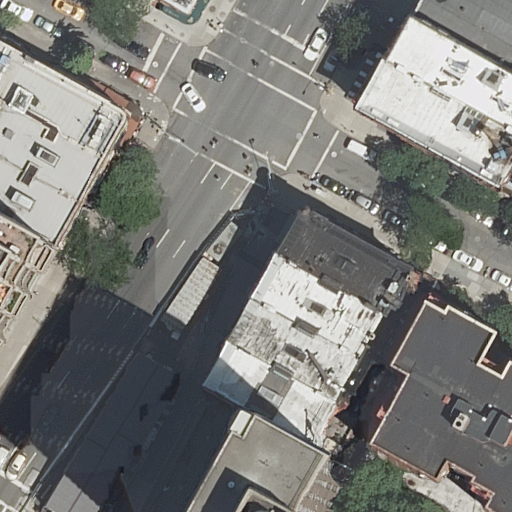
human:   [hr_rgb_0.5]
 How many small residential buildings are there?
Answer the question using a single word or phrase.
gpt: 6

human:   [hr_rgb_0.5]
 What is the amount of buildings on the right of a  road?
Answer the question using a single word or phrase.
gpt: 9

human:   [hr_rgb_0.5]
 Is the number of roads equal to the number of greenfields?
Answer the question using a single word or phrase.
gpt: no

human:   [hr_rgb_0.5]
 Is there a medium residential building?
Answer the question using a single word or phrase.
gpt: yes

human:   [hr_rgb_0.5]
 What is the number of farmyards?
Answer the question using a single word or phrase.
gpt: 0

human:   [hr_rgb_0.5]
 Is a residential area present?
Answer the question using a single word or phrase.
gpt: no

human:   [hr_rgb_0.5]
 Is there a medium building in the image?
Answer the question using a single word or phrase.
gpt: yes

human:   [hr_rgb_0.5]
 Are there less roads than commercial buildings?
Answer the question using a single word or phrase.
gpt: no

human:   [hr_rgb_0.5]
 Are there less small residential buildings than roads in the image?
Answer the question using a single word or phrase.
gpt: no

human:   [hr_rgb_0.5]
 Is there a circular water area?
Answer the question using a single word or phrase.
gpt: no

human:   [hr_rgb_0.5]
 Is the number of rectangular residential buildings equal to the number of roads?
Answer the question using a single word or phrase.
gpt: no

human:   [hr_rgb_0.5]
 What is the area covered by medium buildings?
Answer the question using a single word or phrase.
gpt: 2088m2

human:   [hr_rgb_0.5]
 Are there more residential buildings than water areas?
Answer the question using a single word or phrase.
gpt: yes

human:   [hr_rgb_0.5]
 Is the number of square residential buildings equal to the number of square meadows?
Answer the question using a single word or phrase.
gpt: yes

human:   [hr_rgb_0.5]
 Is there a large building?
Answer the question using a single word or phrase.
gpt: yes

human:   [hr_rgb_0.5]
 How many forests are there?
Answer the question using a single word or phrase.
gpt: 0

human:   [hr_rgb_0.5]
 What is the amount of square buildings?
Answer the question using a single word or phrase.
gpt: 0

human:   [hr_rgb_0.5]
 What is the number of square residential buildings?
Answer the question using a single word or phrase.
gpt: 0

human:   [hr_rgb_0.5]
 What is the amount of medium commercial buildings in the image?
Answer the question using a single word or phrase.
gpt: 0

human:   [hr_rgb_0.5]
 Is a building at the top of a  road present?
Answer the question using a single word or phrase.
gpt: yes

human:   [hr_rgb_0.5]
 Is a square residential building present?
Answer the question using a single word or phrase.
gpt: no

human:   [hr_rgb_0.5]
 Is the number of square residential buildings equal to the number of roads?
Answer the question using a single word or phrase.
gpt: no

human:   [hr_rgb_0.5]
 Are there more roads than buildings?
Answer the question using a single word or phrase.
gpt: no

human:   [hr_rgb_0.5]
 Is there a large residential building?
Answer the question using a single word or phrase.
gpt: yes

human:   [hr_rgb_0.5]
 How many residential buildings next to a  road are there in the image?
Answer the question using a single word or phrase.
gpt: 14

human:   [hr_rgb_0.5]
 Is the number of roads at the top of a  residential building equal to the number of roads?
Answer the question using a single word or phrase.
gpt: yes

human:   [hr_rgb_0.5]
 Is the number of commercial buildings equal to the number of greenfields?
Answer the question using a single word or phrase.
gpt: yes

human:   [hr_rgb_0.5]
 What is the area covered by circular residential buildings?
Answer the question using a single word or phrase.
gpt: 0m2

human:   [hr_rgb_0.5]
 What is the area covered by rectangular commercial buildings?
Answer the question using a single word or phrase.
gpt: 0m2

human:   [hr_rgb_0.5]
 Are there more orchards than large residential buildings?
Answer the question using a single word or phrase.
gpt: no

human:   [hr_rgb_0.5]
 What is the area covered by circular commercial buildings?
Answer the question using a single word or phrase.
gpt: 0m2

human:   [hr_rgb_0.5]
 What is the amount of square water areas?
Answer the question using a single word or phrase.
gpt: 0

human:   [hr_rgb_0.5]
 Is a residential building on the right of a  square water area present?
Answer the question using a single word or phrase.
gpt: no

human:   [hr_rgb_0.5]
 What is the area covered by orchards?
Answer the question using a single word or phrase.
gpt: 0m2

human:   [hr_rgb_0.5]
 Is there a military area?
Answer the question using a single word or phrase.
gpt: no

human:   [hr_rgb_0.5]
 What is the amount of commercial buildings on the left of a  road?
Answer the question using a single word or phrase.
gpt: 0